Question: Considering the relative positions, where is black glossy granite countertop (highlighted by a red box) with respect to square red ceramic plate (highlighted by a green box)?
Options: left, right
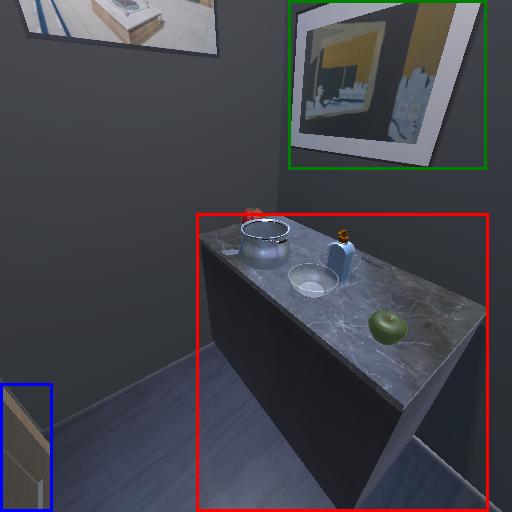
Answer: left